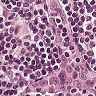
Metastatic tissue present: no